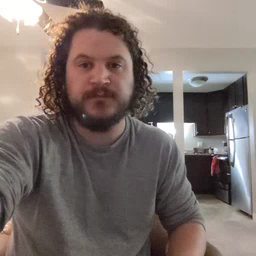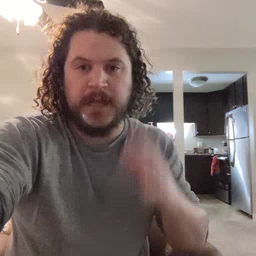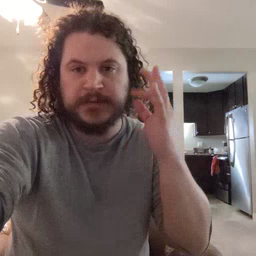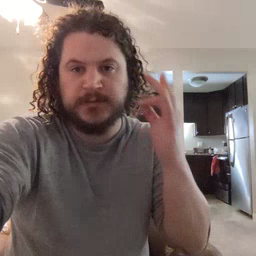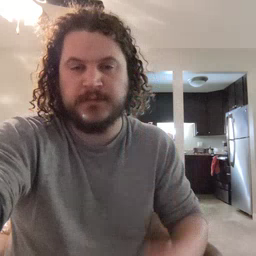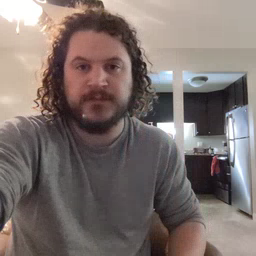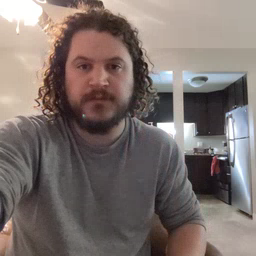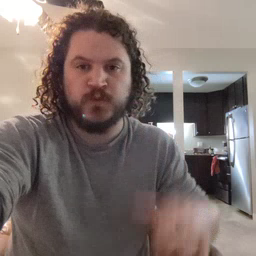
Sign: cat